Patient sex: F
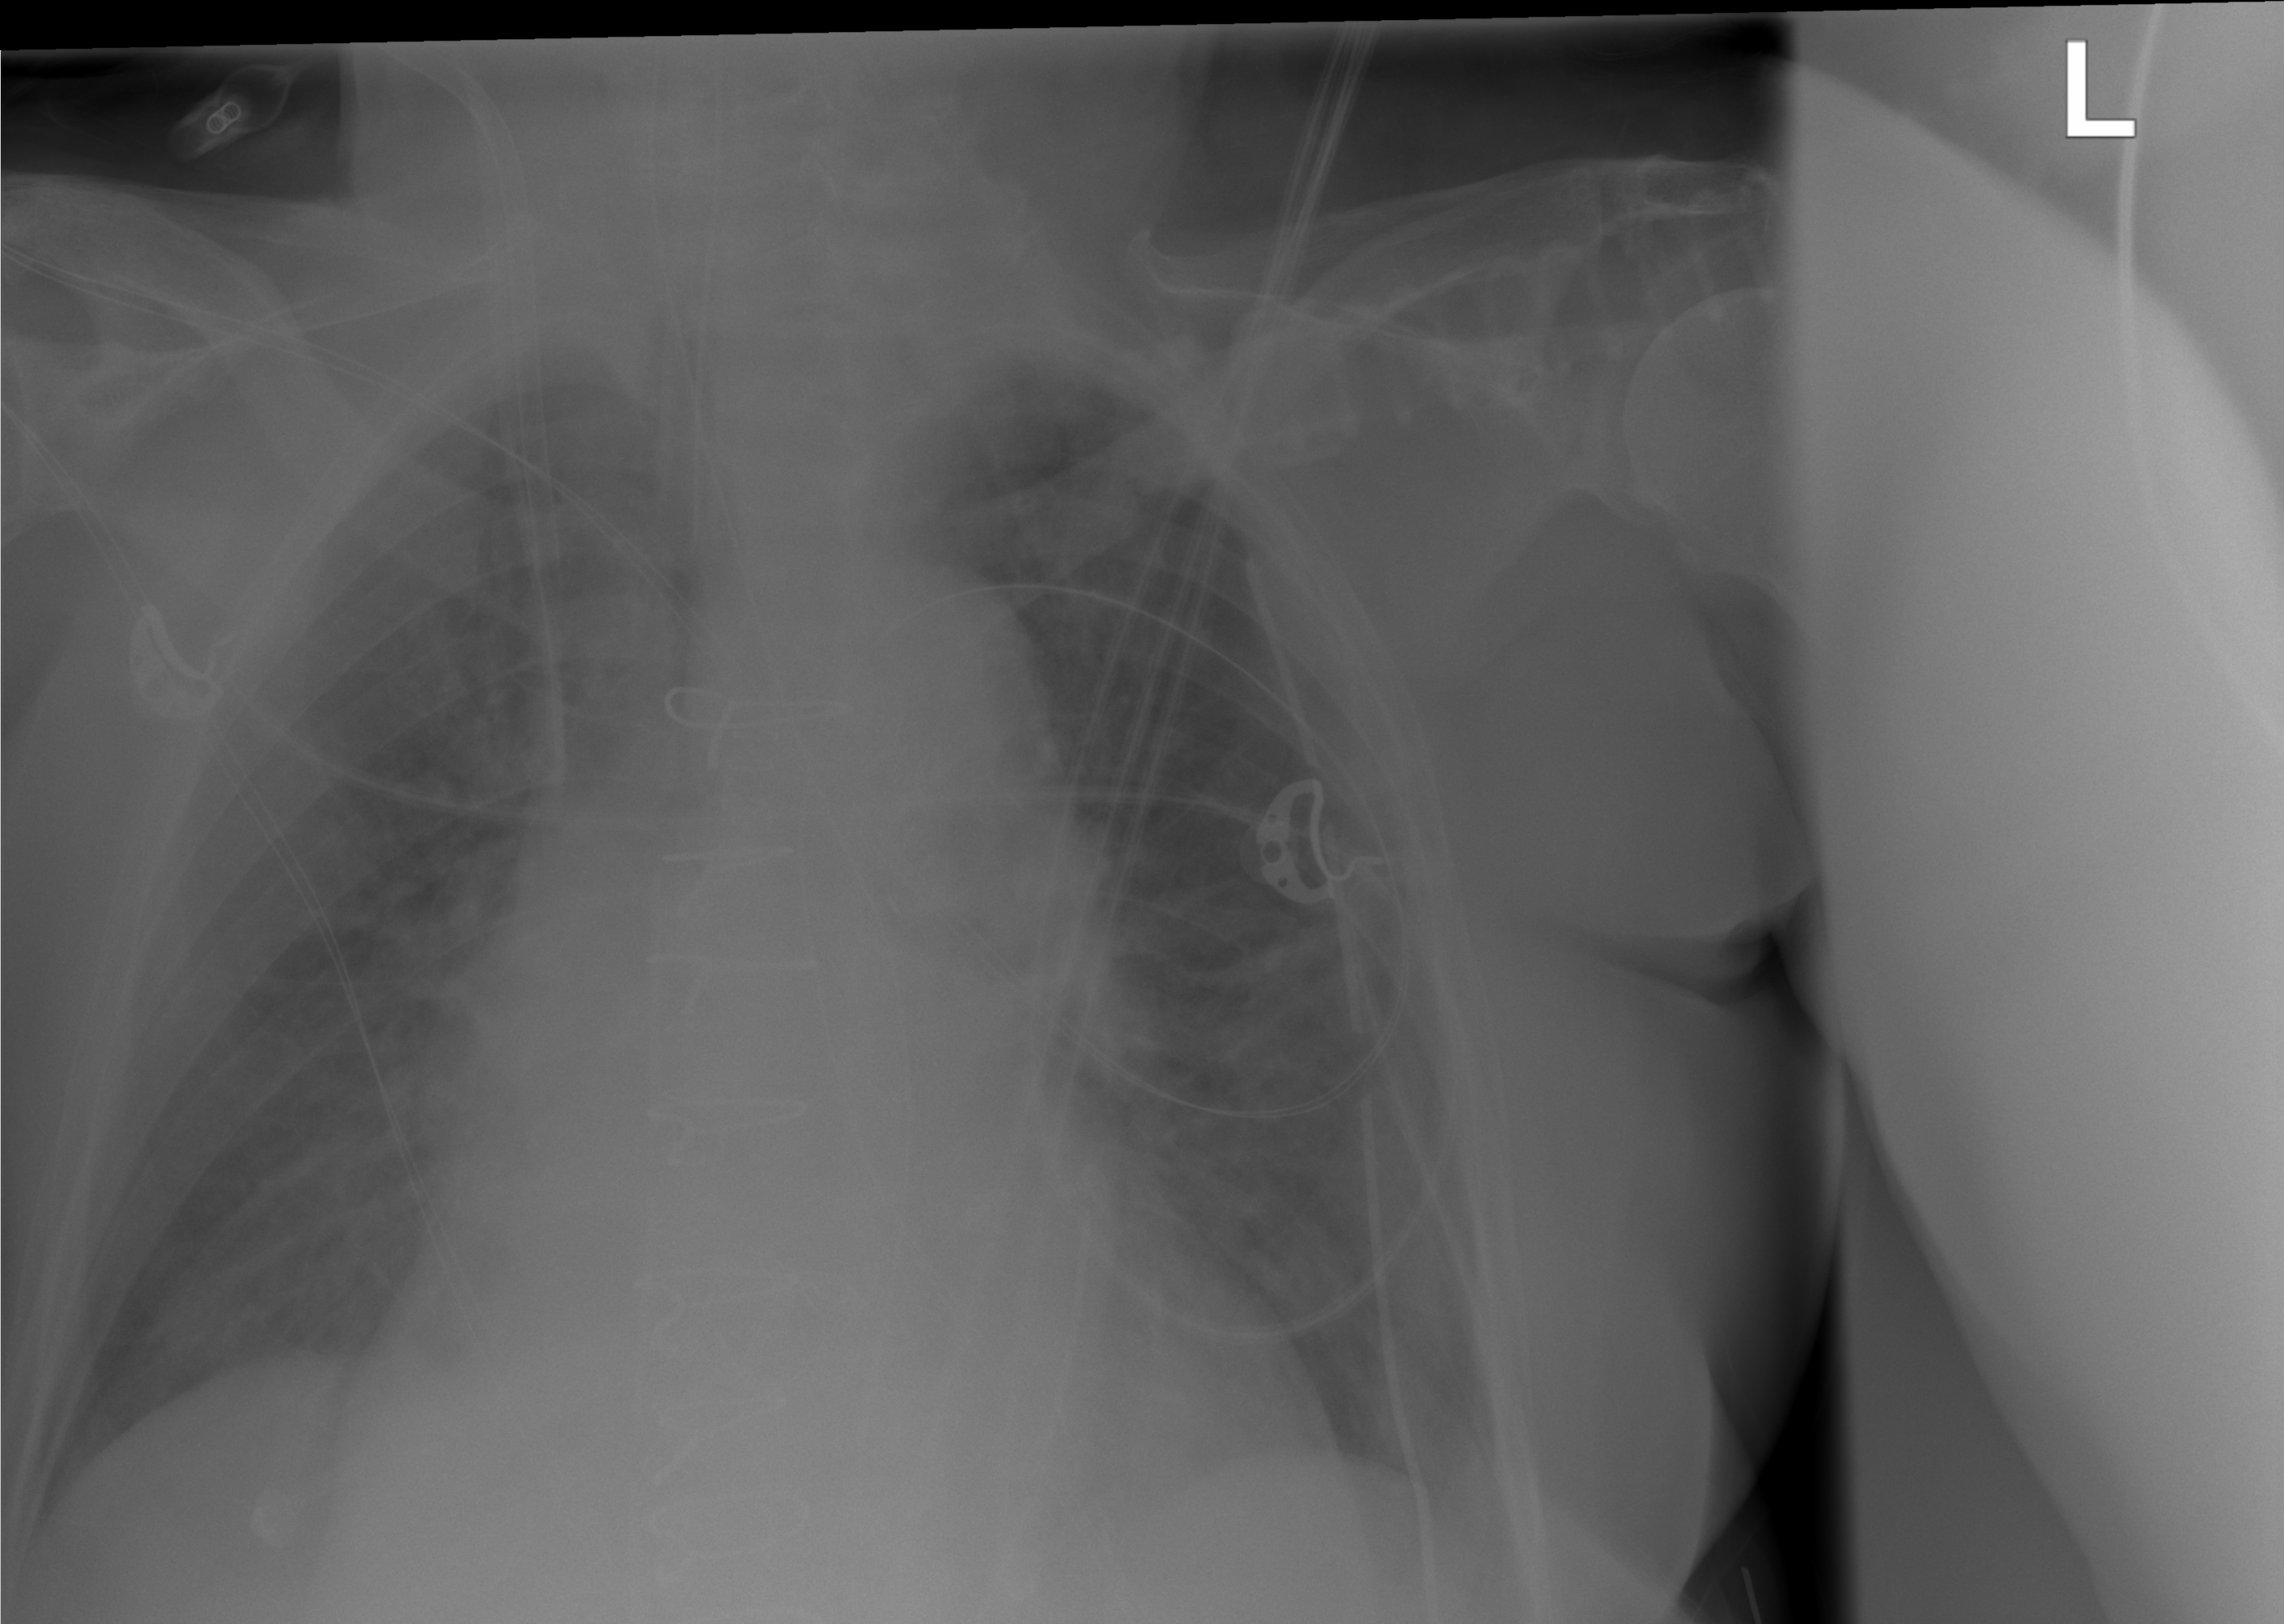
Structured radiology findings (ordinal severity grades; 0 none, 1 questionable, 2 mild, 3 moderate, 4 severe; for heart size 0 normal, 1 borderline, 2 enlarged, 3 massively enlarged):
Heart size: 2
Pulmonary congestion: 1
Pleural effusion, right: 0
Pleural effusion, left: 0
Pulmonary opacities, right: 0
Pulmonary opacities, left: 0
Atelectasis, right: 0
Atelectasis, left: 0